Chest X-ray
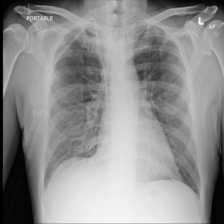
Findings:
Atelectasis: negative
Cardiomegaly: negative
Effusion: negative
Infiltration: negative
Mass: negative
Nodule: negative
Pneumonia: negative
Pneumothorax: negative
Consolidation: negative
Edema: negative
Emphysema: negative
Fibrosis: negative
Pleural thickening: negative
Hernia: negative